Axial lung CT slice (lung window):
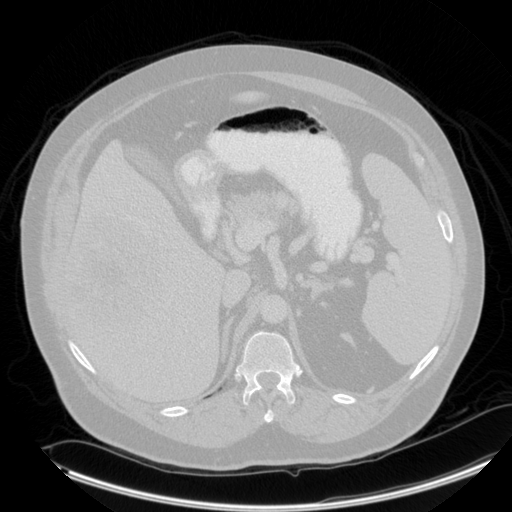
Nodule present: no